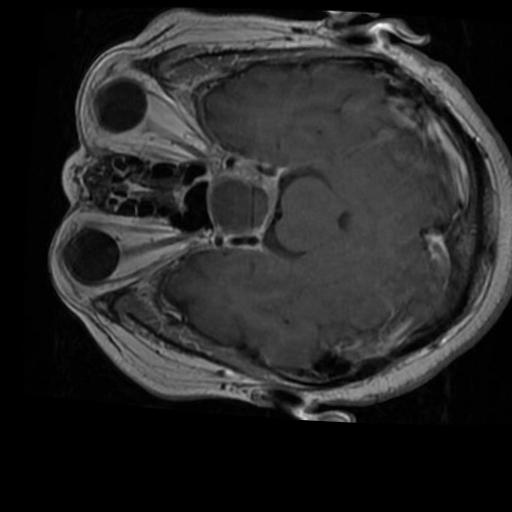
Label: brain_tumor